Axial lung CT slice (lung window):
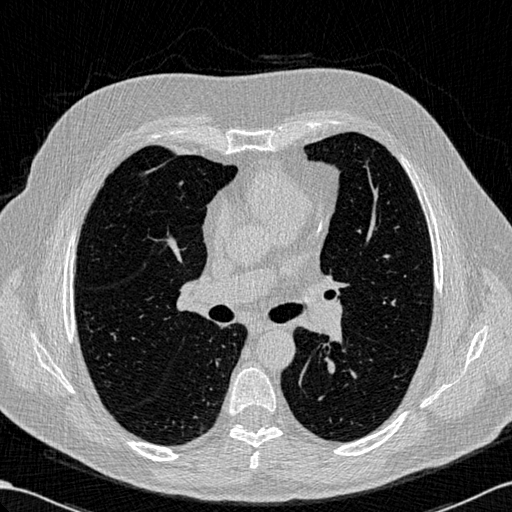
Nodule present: no